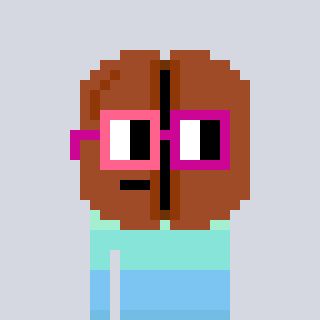
a pixel art character with square pink and red glasses, a coffeebean-shaped head and a grayscale-colored body on a cool background